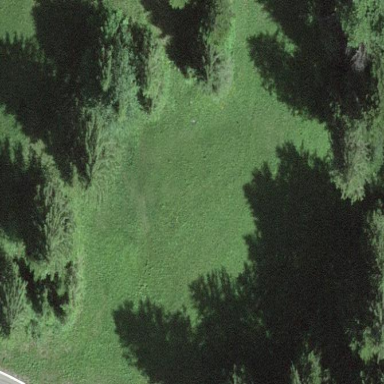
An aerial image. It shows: Beautiful meadow.